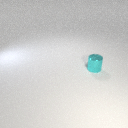
small cyan metal cylinder